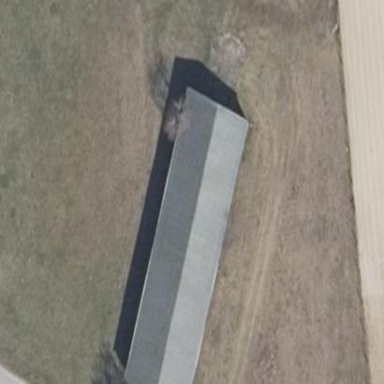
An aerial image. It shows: Farm auxiliary building.